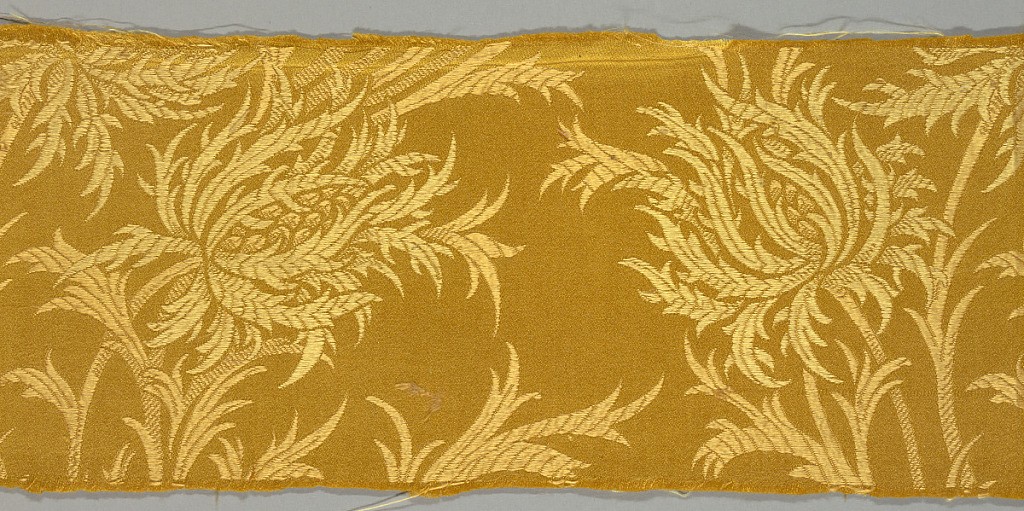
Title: Sample
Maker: Orinoka Mills, Philadelphia, Pennsylvania, USA
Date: ca. 1910
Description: A gold color warp and slightly different gold color weft form a tone on tone floral pattern.